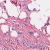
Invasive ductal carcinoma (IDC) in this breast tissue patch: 1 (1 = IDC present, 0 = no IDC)